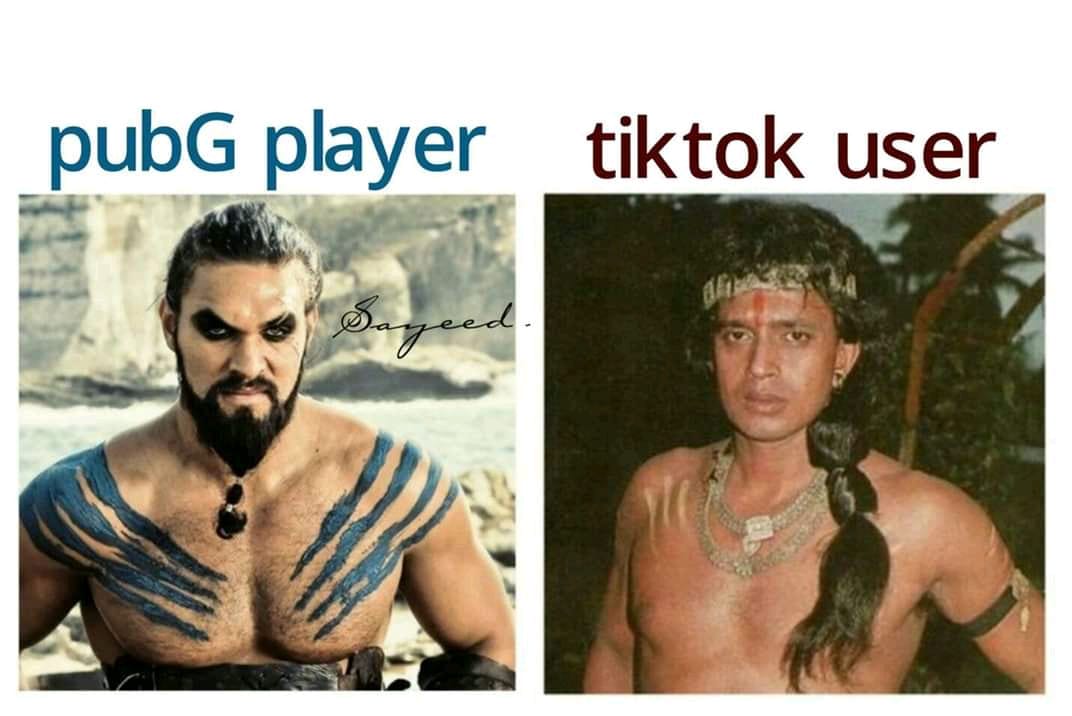
Caption: pubG player    tiktok user
Label: non-hate